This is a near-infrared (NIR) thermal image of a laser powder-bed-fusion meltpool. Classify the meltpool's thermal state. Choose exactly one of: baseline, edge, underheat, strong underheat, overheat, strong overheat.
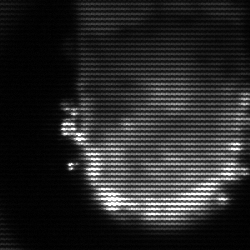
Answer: baseline